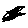
Label: car